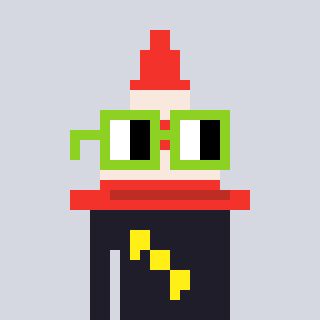
a pixel art character with square light green glasses, a cone-shaped head and a grayscale-colored body on a cool background